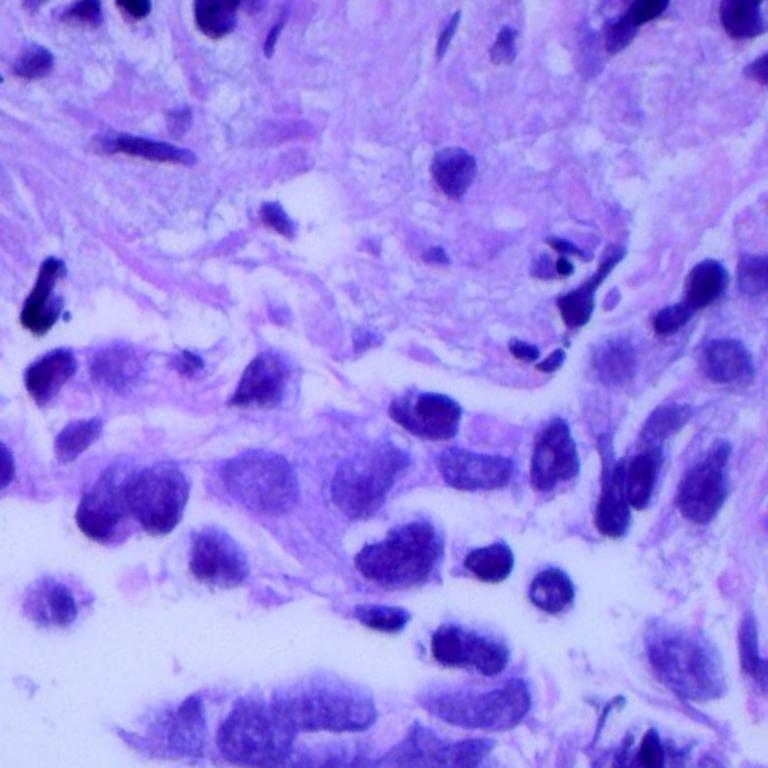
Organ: lung
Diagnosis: adenocarcinomas